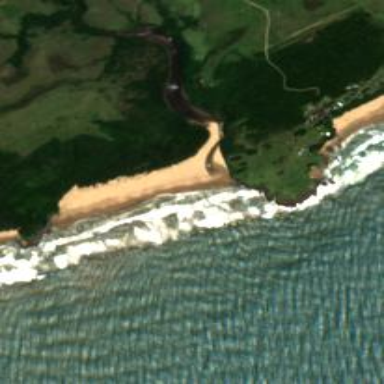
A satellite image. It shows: Picturesque coastline scene.